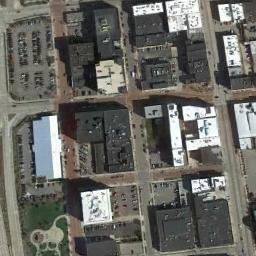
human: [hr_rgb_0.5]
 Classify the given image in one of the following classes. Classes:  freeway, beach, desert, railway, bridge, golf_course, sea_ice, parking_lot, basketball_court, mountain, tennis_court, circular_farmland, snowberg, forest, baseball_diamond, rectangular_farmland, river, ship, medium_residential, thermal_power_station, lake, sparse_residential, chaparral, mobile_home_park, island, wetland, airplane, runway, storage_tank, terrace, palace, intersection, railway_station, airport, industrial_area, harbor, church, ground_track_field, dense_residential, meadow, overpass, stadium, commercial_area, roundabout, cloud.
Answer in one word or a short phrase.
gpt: commercial_area